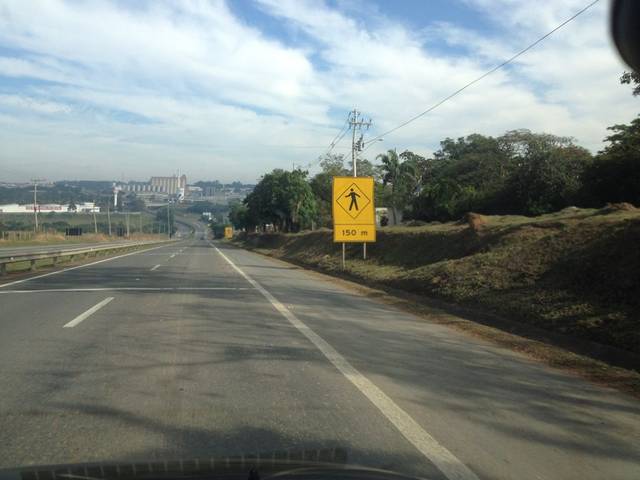
Region: Brazil
Coordinates: -23.253, -47.332